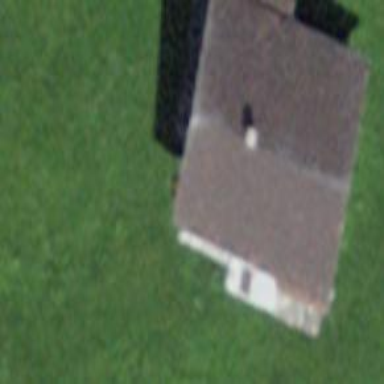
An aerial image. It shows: Cabin.